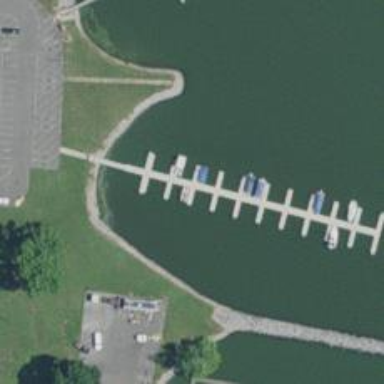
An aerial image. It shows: Pier with mooring facilities.